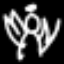
Label: angel